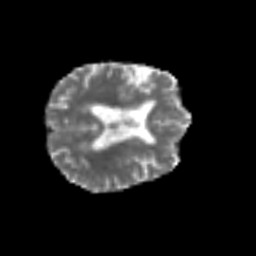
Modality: MD
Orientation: axial
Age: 76
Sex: female
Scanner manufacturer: siemens
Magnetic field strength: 3 T
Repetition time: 6.1 s
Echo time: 0.101 s